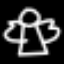
Label: angel